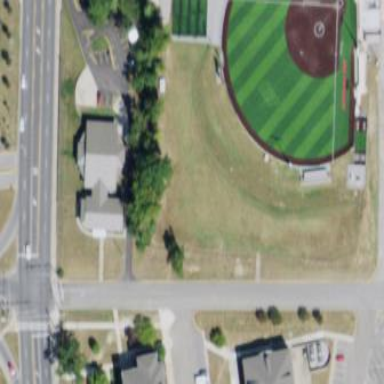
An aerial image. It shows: Stadium for softball games.